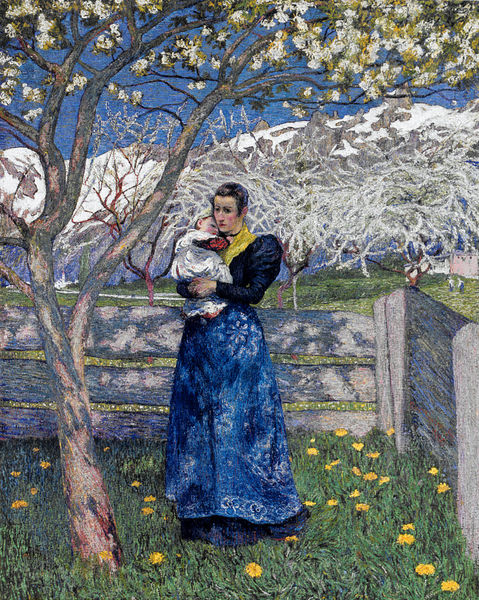
Titel: Fioritura, Mutter mit Kind unter Blütenbaum
Künstler: Giovanni Giacometti
Standort: Chur
Institution: Bündner Kunstmuseum
Schlagwörter: baum, blau, gemälde, himmel, schatten, weiß, bäume, gelb, grün, landschaft, mädchen, äste, blume, blumen, bunt, frau, kleid, licht, blüte, blüten, gras, schal, schnee, tuch, wiese, zaun, malerei, rock, arm, arme, halten, stehen, tragen, ärmel, bildnis, porträt, natur, weide, gatter, sonne, gewand, kind, mutter, kontrast, schulter, garten, löwenzahn, schürze, berge, farben, gebirge, gipfel, baby, van gogh, halstuch, bretter, butterblumen, dotterblumen, frühling, grass, blühen, blüht, penis, alpen, schweiz, knospen, obstbäume, plantage, apfelbaum, frühjahr, obstbaum, kirschbaum, dirndl, säugling, farbkontrast, kirschblüte, sonnenblumen, gelbes tuch, gebirgenheit, saublumen, gblau